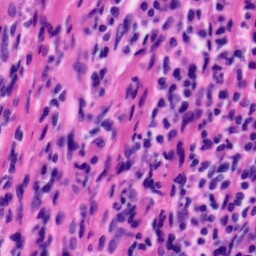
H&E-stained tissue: Tonsil